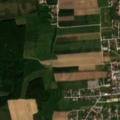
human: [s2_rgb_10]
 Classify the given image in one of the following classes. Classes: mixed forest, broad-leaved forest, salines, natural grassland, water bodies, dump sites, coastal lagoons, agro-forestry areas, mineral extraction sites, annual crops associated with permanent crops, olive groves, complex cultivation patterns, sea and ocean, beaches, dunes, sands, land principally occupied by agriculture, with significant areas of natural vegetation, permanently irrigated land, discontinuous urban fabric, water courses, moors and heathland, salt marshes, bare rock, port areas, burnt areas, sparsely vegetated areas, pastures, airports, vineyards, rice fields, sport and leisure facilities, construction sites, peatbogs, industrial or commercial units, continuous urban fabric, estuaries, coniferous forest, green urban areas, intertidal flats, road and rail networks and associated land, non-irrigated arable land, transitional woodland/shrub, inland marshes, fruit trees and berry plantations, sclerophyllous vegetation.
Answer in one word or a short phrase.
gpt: discontinuous urban fabric, non-irrigated arable land, complex cultivation patterns, land principally occupied by agriculture, with significant areas of natural vegetation, mixed forest